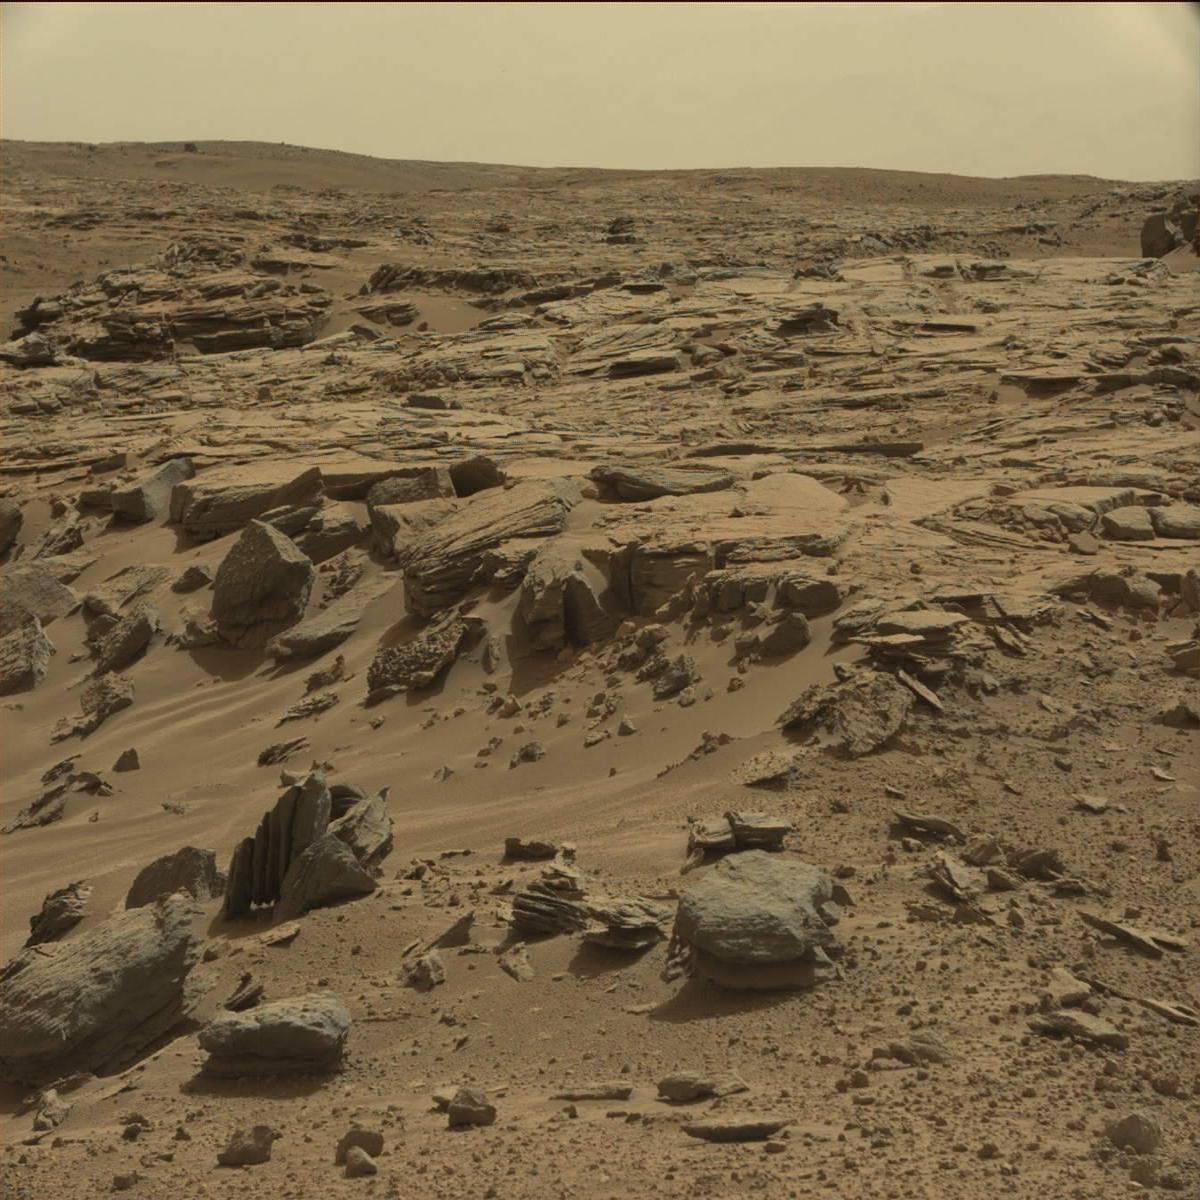
Terrain classes present: Bedrock, Ridge, Sand / Soil